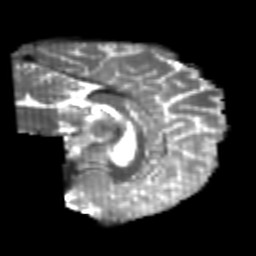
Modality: T2w
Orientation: sagittal
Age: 24
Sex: male
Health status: healthy
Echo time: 0.074 s